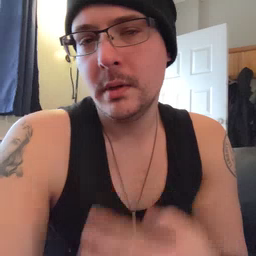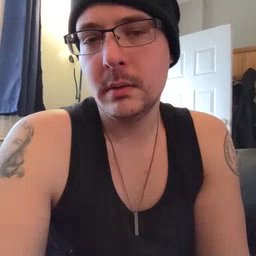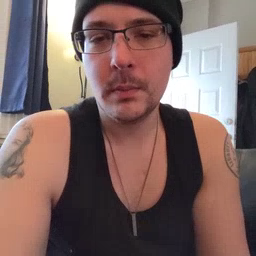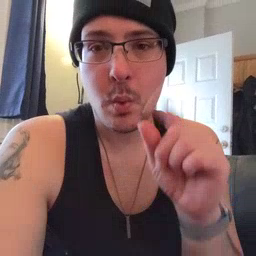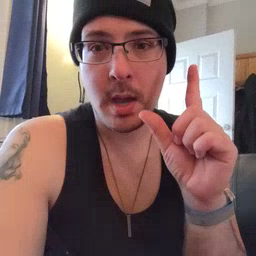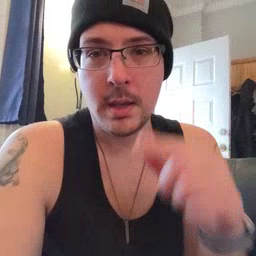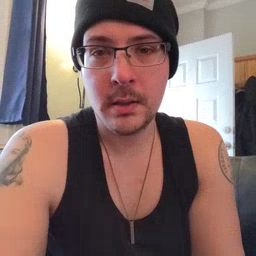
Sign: wake